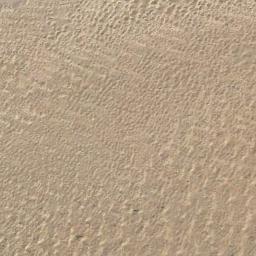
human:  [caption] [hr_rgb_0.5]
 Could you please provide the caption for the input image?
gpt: This is a yellow desert with wavy stripes .

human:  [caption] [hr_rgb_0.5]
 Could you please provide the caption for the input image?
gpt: There is a little grain in this desert .

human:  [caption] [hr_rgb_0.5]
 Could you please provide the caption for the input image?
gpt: The desert is full of yellow sand .

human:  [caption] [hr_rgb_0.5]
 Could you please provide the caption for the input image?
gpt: The desert has yellow sand and some small dunes .

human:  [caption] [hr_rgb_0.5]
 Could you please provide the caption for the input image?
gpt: A yellow sandy desert with patterned stripes .